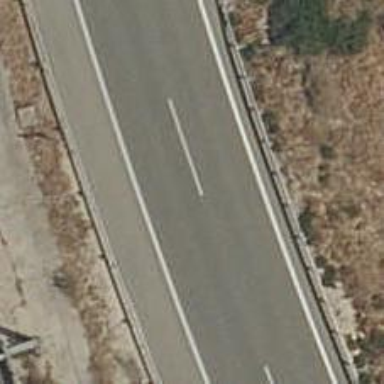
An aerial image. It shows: View of motorway.